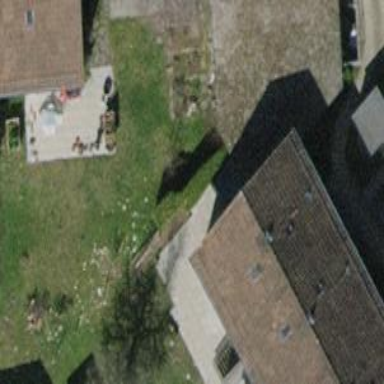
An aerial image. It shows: Terrace building.